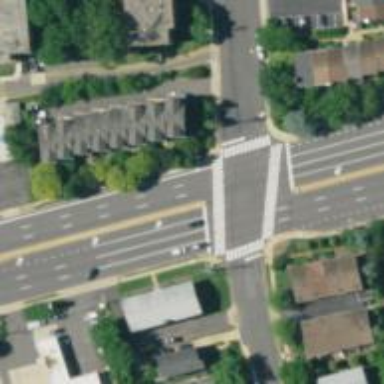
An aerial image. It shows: Footway crossing with line markings.